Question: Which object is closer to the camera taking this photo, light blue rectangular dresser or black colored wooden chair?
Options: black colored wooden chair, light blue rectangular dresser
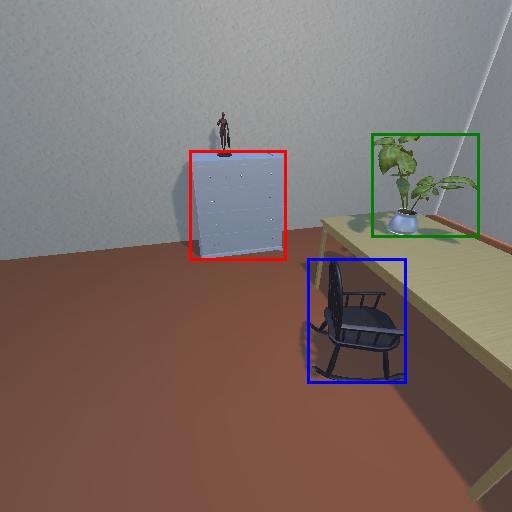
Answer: black colored wooden chair